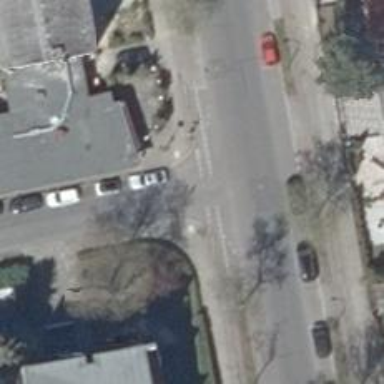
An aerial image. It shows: Residential road with separate sidewalk.